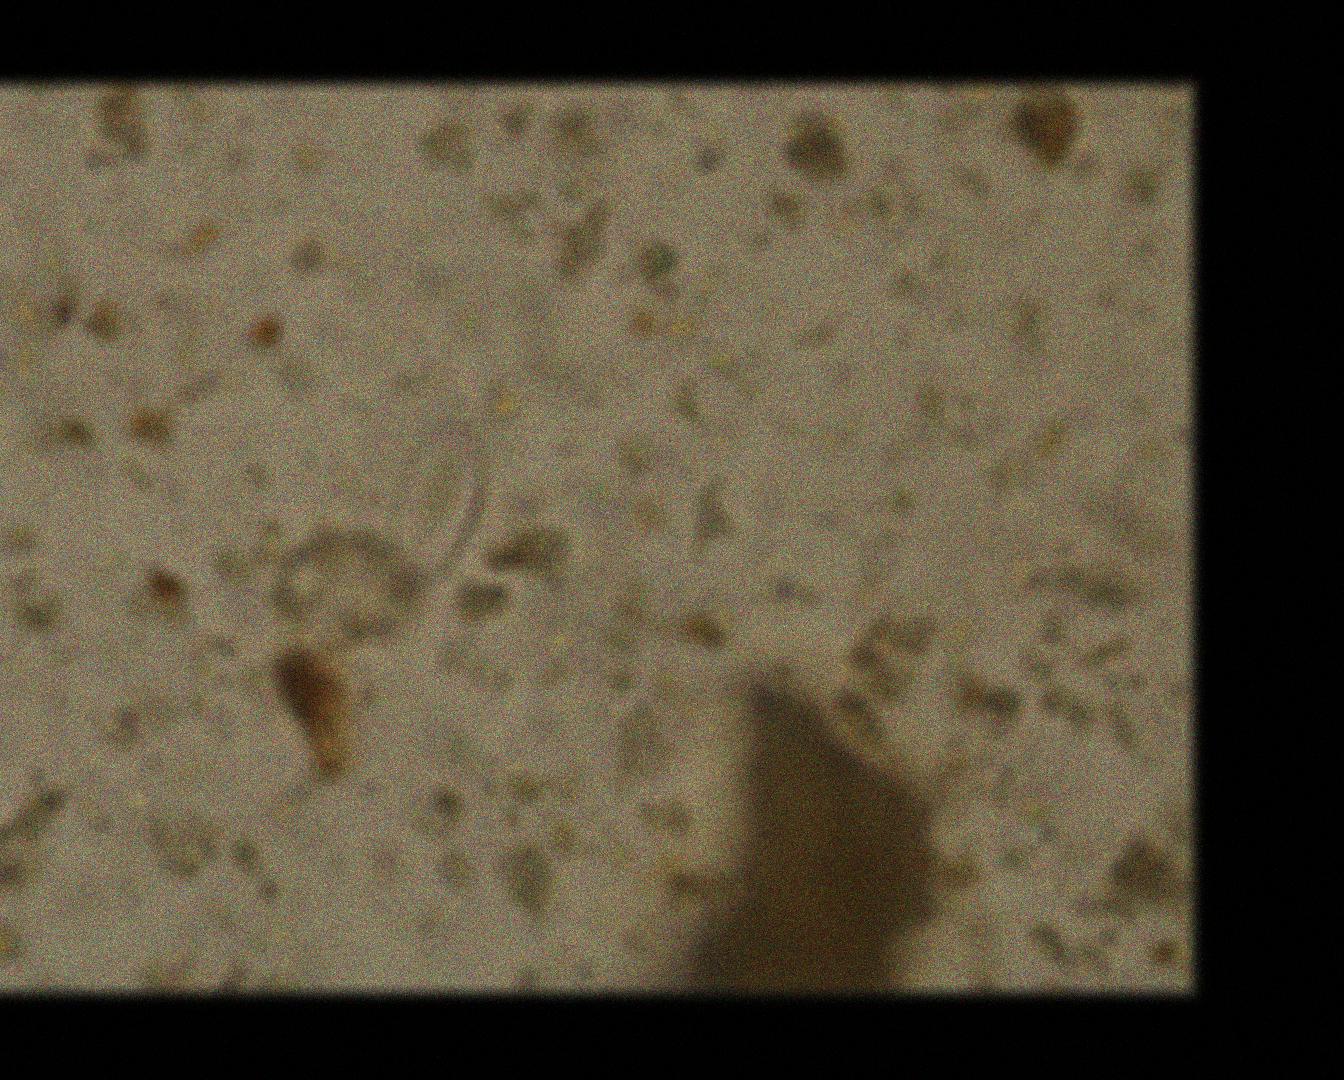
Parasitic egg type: Enterobius vermicularis